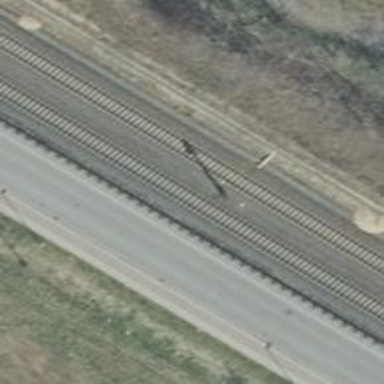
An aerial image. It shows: Railway signal.